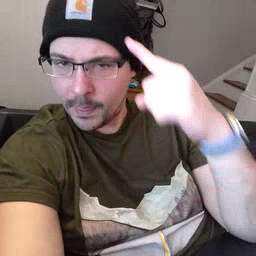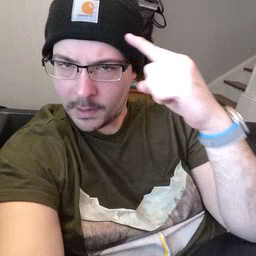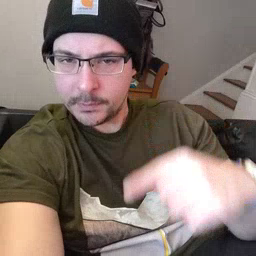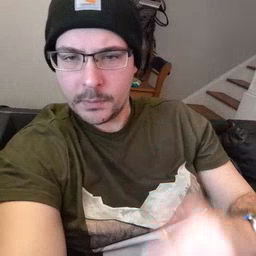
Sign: think